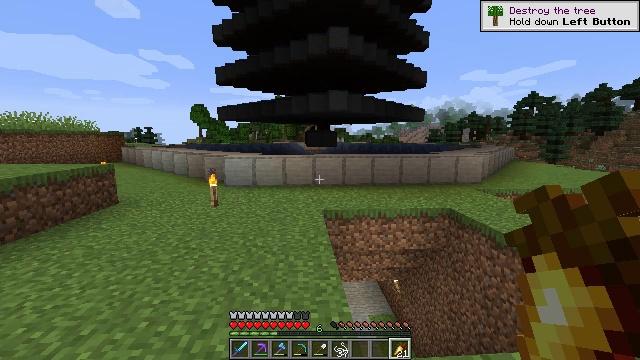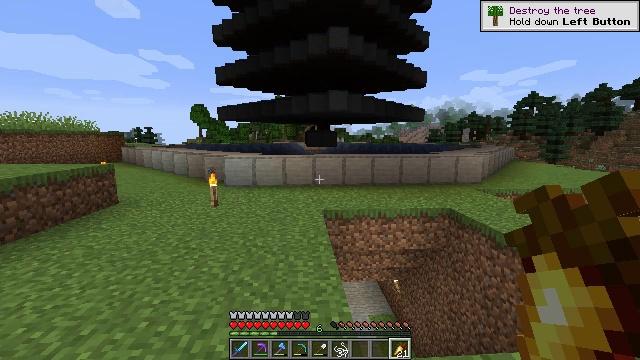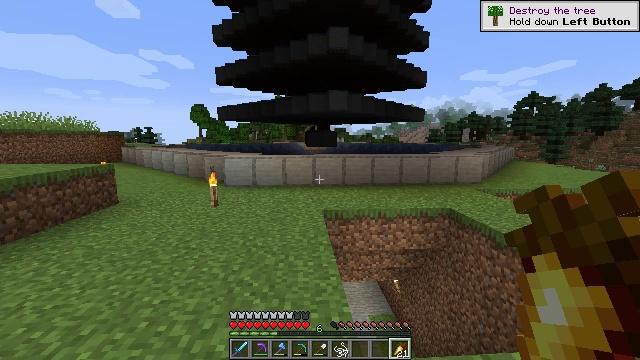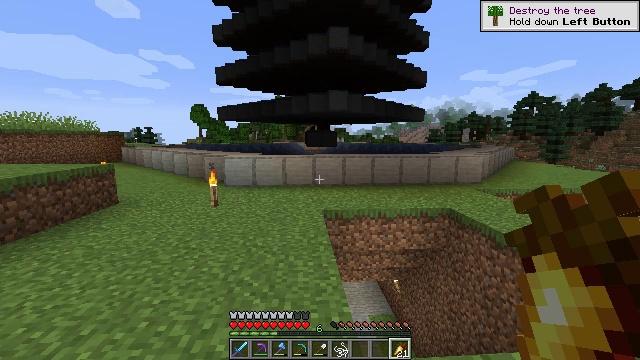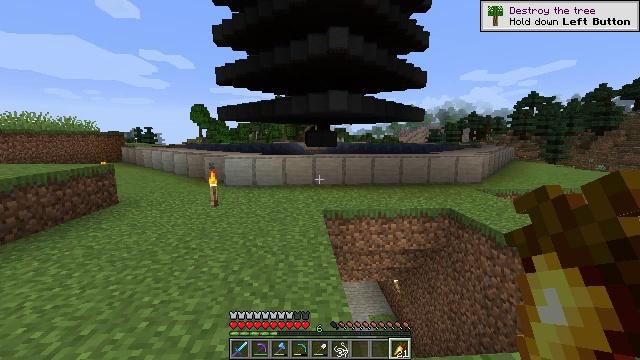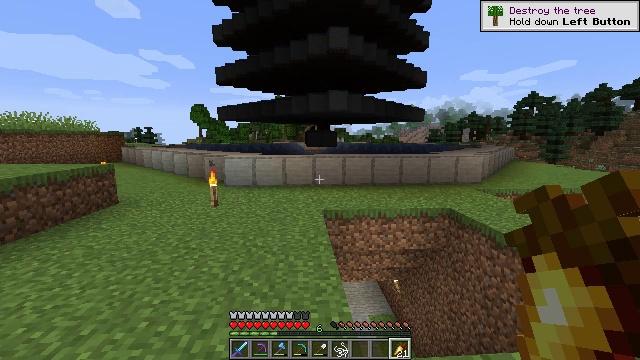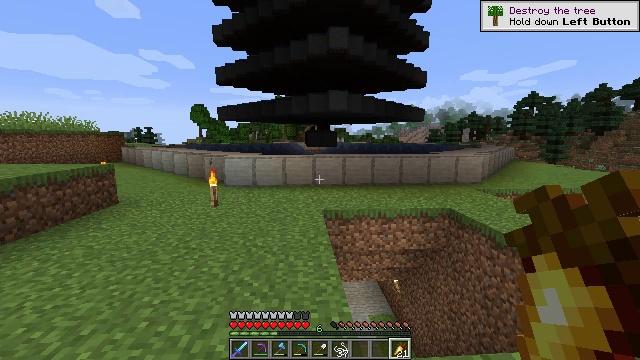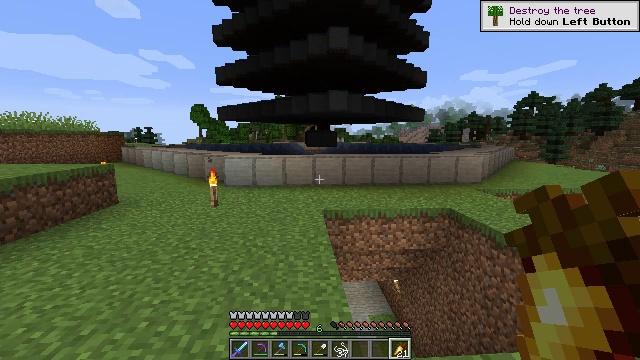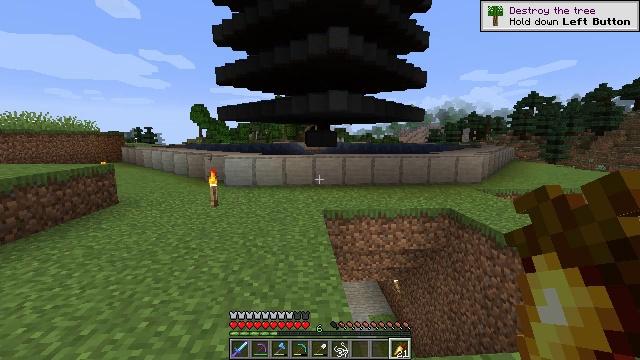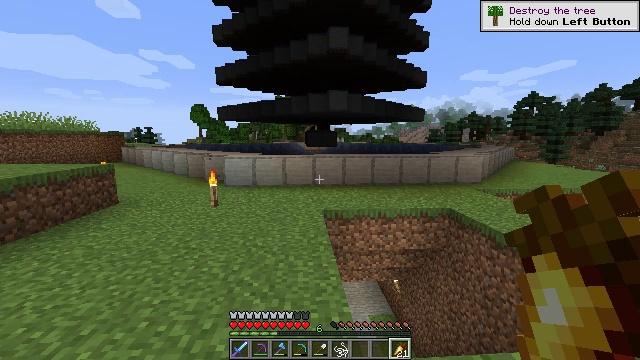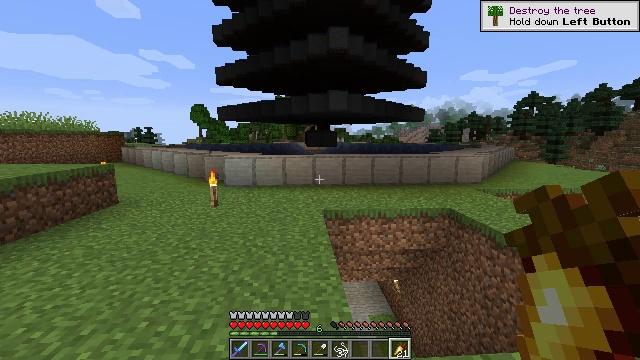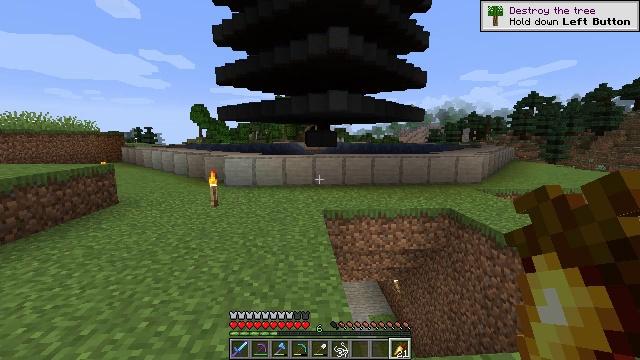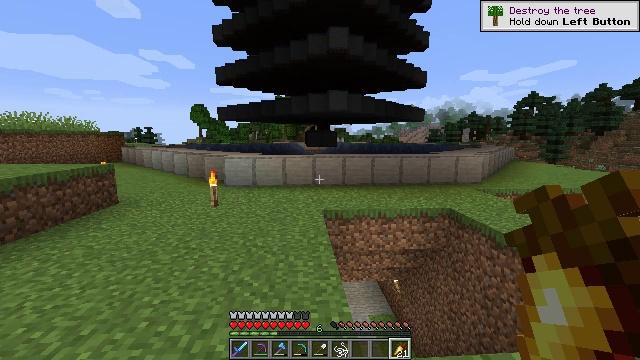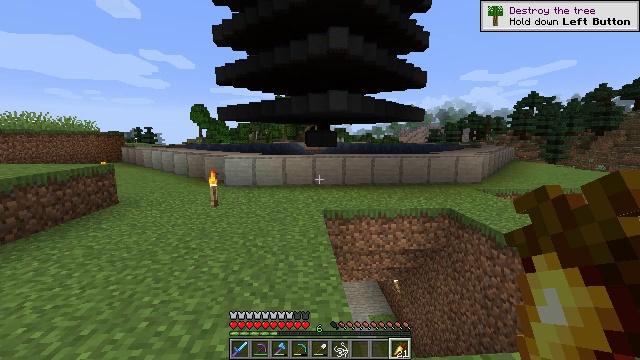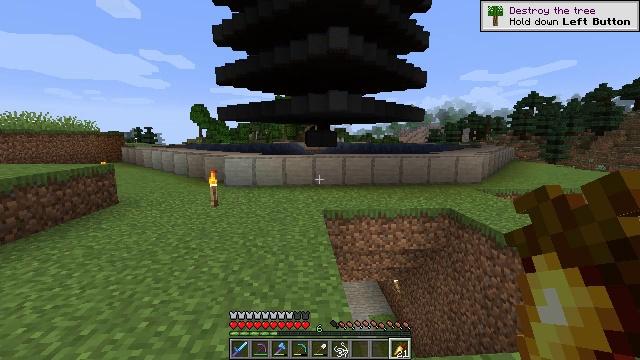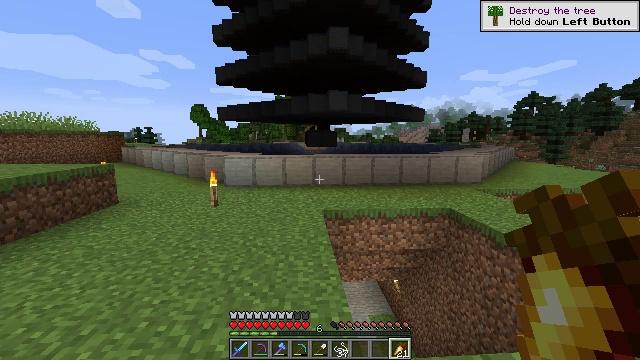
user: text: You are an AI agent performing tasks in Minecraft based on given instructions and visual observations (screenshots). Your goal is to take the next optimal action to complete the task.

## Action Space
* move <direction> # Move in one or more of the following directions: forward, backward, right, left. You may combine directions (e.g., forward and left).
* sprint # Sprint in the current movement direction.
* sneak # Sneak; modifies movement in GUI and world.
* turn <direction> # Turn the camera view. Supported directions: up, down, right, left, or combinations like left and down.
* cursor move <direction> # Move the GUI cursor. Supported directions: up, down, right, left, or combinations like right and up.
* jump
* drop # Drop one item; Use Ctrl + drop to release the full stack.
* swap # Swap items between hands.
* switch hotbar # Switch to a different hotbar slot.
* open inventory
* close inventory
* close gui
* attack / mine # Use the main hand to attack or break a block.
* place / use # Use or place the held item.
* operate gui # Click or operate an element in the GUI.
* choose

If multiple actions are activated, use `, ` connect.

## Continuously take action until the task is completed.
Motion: motion action
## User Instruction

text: Craft a smooth stone.
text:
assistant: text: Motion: no_op
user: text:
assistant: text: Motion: no_op
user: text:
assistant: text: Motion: no_op
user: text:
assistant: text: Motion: no_op
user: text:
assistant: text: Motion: no_op
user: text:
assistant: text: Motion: no_op
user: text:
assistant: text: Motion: no_op
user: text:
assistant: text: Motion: no_op
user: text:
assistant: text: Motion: no_op
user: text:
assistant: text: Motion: no_op
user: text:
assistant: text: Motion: no_op
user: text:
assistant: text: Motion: no_op
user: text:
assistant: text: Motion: no_op
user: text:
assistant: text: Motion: no_op
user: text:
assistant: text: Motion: no_op
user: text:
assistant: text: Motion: no_op
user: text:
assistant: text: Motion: no_op
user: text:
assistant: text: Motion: no_op
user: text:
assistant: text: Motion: no_op
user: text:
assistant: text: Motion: no_op
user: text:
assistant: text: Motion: no_op
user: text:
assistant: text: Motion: no_op
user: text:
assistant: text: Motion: no_op
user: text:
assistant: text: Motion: no_op
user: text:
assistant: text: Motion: no_op
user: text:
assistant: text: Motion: no_op
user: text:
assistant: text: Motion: no_op
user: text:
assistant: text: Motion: no_op
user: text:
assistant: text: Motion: no_op
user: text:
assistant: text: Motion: no_op